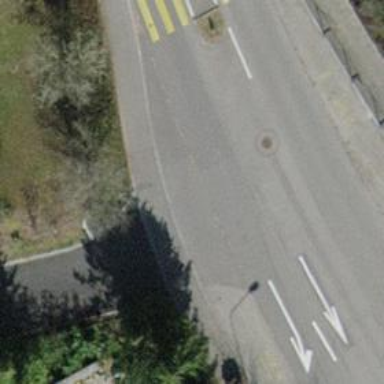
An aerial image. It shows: Bus stop with designated public transport stop position.